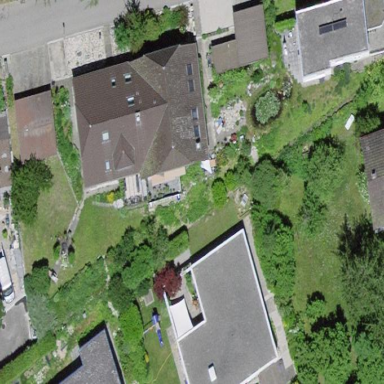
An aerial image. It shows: Detached building with flat roof.